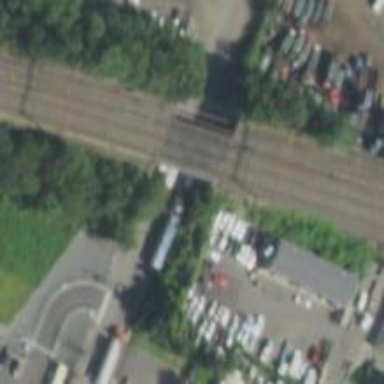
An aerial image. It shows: Bridge with electrified railway tracks featuring contact line.